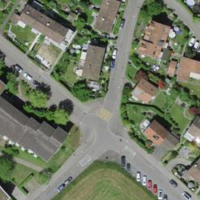
EUNIS habitat code: 55
Species observed at this site:
Vicia sepium